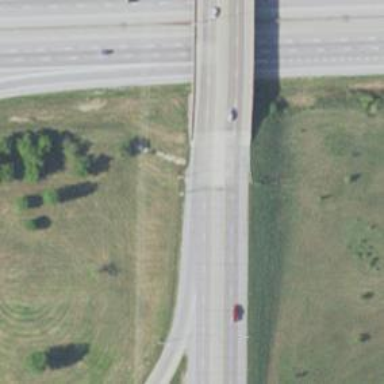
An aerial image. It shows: Primary highway.